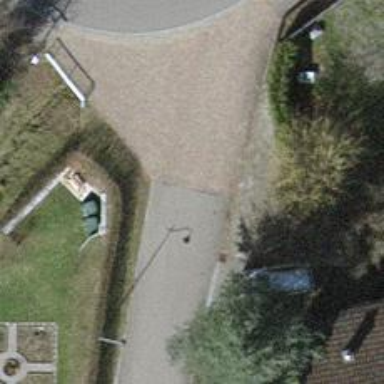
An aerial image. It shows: Residential road surfaced with paving stones.